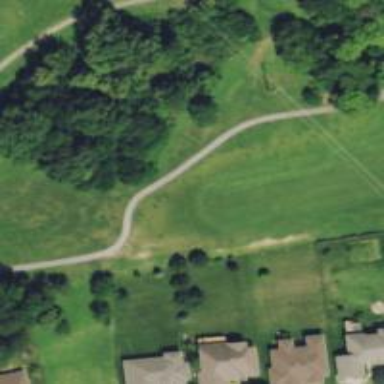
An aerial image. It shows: Path for both road and golf.